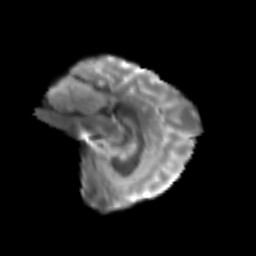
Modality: T2w
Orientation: sagittal
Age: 72
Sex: female
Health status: ill
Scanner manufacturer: siemens
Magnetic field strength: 3 T
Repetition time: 8.7 s
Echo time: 0.11 s